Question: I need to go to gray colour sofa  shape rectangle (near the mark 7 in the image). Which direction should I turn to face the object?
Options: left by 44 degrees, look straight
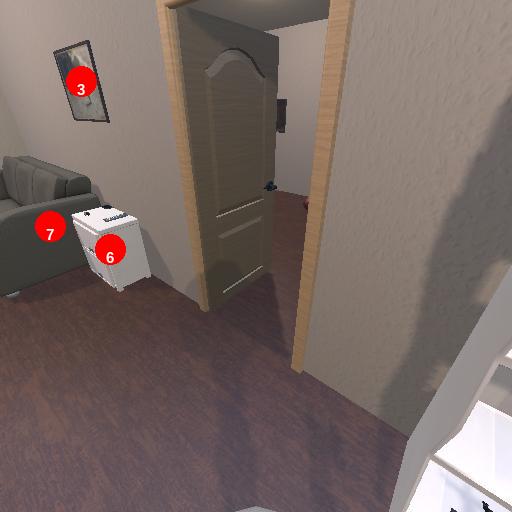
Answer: left by 44 degrees